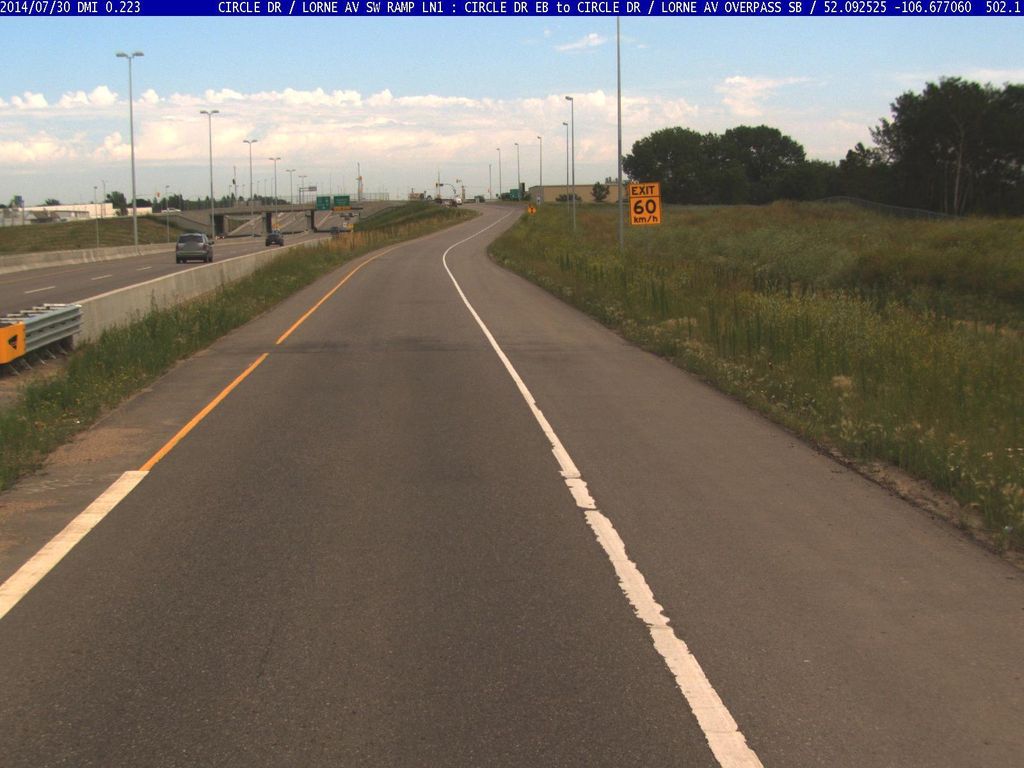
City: saskatoon